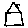
Label: house